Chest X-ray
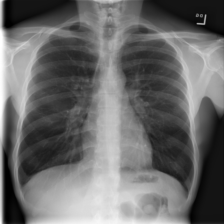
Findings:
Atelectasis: negative
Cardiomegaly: negative
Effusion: negative
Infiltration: negative
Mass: negative
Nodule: negative
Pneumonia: negative
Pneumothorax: negative
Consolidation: negative
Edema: negative
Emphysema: negative
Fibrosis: negative
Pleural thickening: negative
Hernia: negative